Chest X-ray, PA view. Patient: 63 years old, sex F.
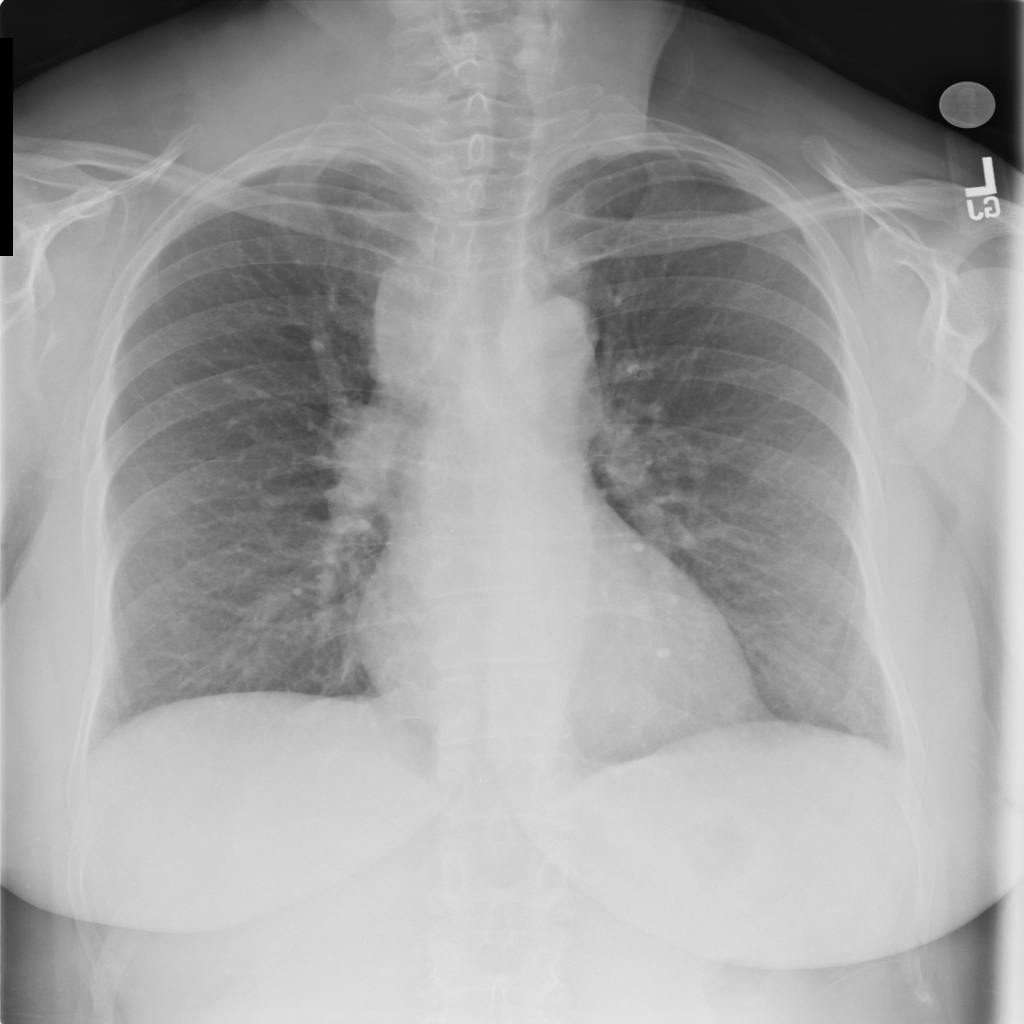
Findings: No Finding